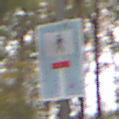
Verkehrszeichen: SackgasseFussgaengerDurchlaessig
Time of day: Midday
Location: Outdoor (Nature)
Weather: Overcast
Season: NotSpecified
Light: Natural